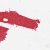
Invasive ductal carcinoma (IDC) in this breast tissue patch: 0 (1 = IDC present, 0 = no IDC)